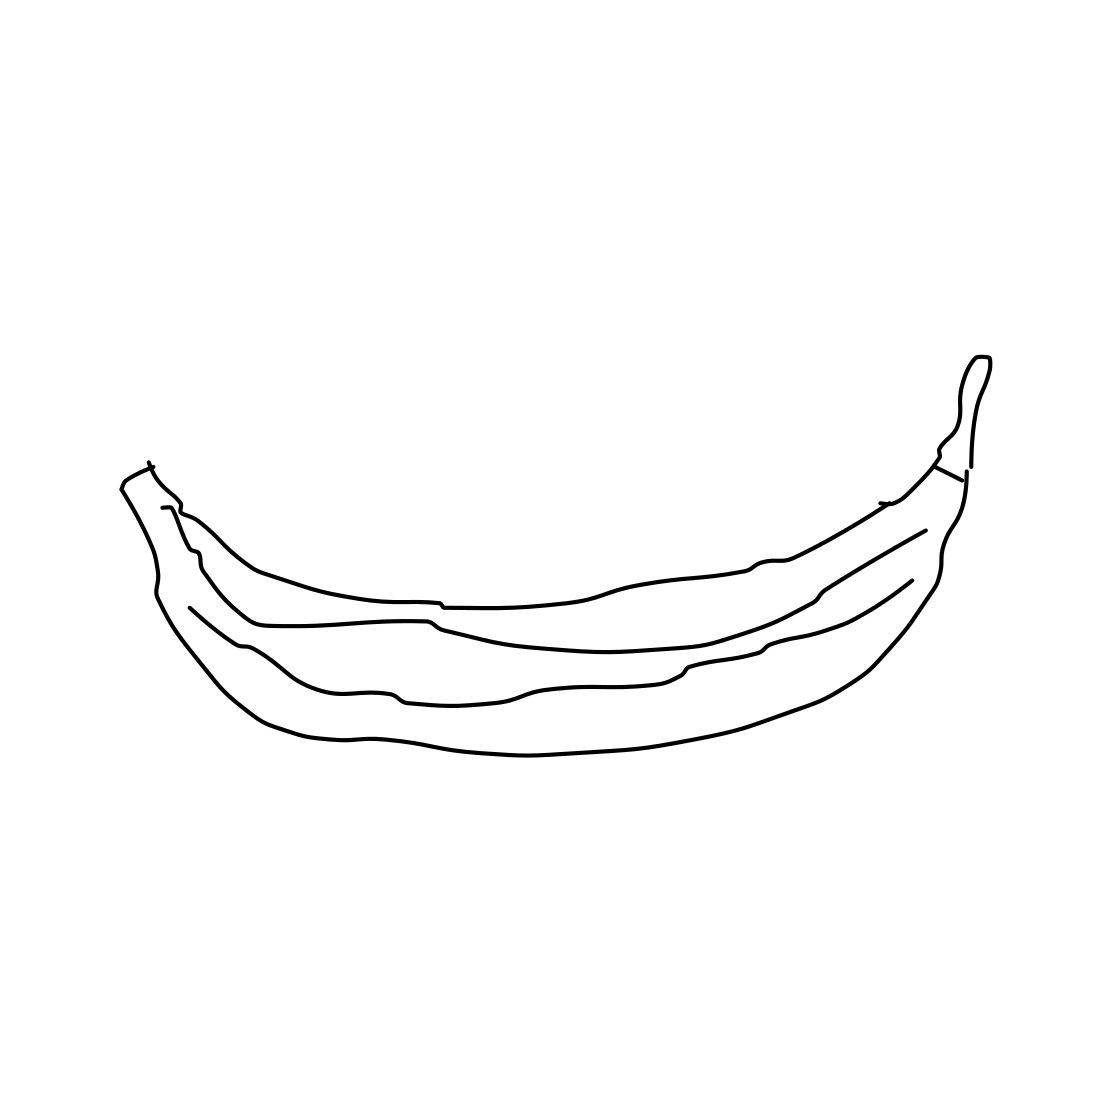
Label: banana